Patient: sex F, age 41
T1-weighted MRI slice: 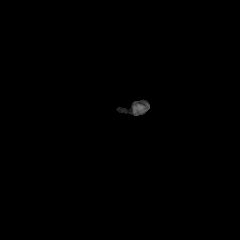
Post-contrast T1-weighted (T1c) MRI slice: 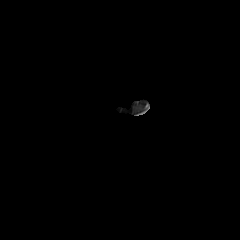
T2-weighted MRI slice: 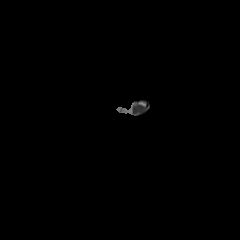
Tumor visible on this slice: no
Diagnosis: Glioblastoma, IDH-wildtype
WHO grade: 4